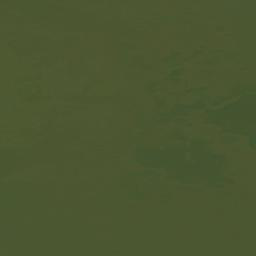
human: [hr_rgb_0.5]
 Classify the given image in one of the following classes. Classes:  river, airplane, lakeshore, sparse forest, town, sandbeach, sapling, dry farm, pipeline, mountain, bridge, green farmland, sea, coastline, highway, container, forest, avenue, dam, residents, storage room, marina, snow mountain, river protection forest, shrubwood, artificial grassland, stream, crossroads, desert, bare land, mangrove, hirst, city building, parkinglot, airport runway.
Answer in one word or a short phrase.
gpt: sea